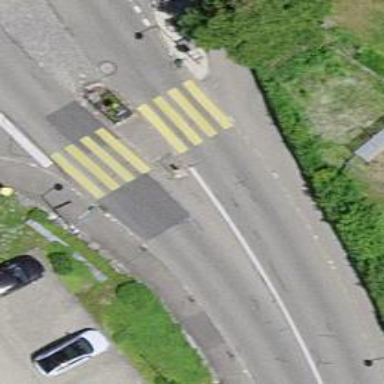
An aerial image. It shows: Uncontrolled zebra crossing on the road.